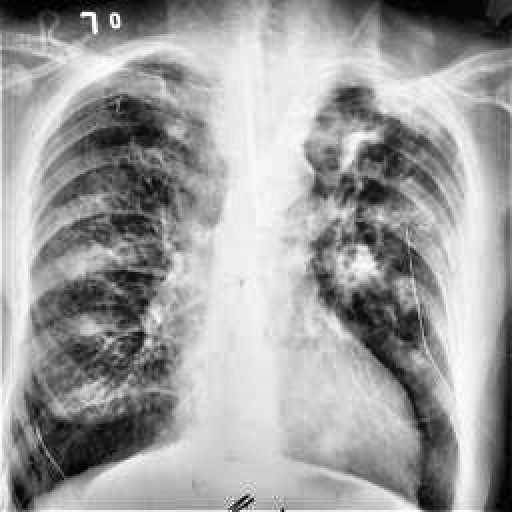
Finding: TUBERCULOSIS